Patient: sex F, age 44
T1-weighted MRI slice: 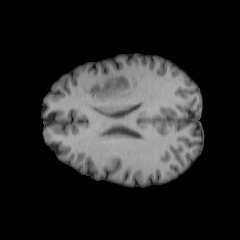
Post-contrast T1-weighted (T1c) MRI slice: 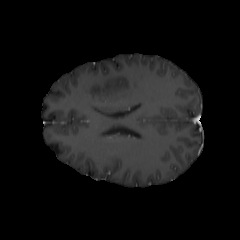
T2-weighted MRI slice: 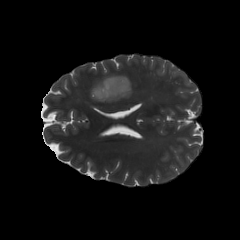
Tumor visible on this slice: yes
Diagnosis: Oligodendroglioma, IDH-mutant, 1p/19q-codeleted
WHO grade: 2